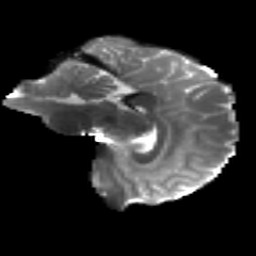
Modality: T2w
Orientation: sagittal
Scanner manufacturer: siemens
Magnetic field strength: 3 T
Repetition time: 4.16 s
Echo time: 0.0806 s